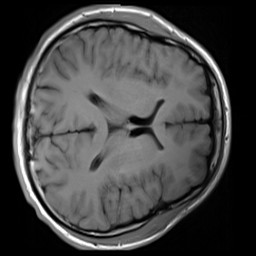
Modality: T1w
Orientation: axial
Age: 22
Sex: male
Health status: healthy
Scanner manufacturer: siemens
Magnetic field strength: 3 T
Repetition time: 4.1 s
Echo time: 0.0085 s